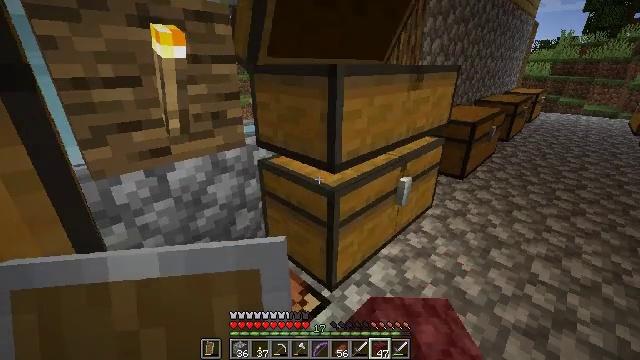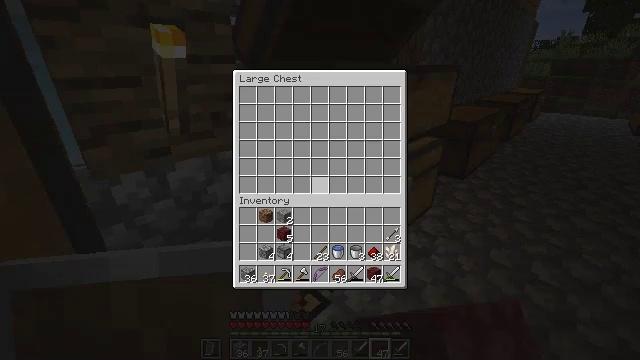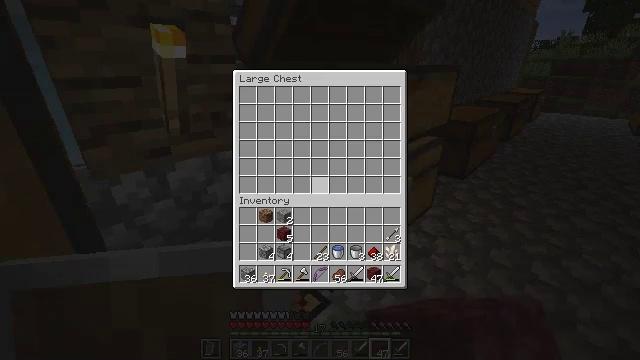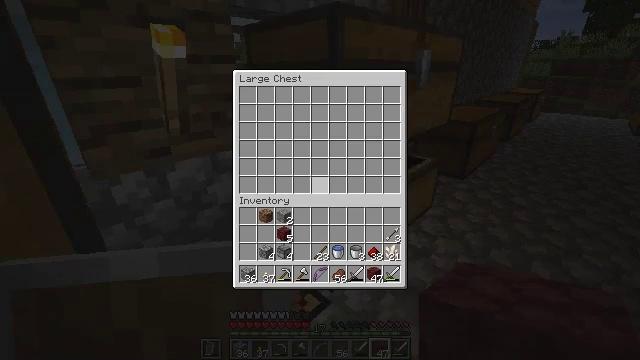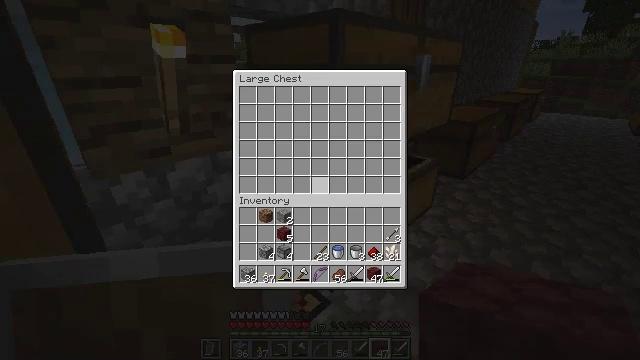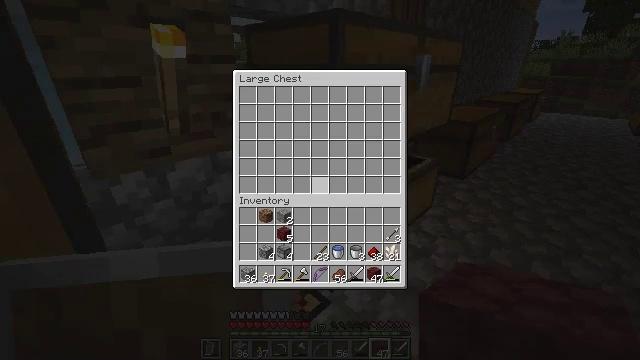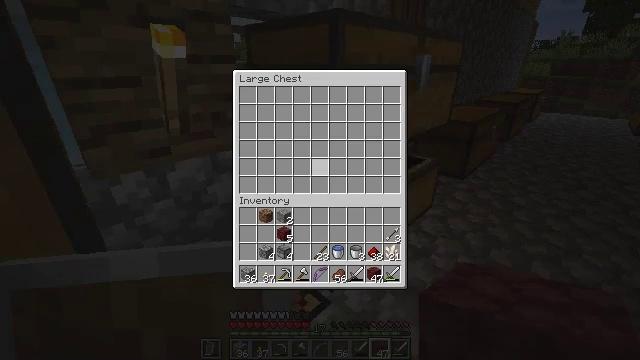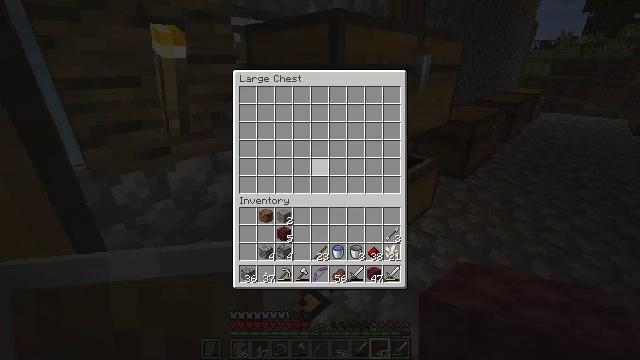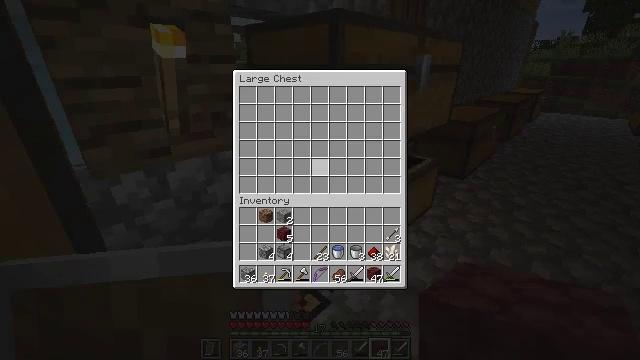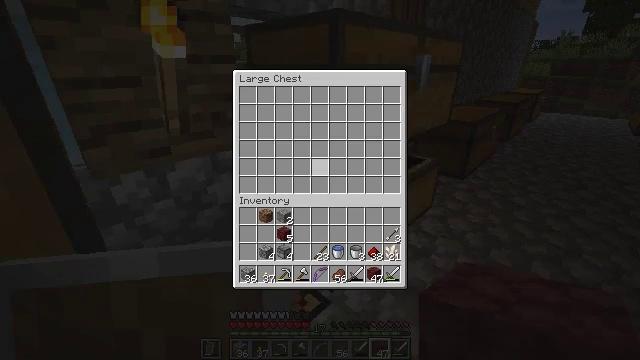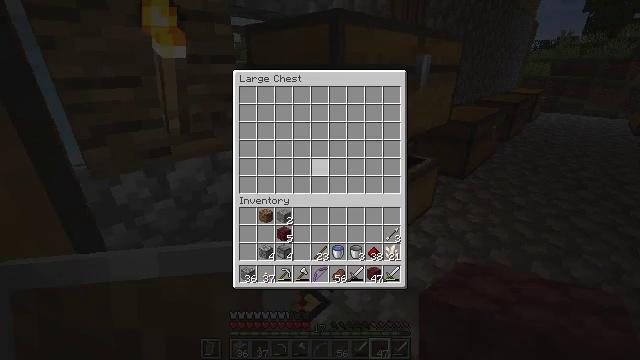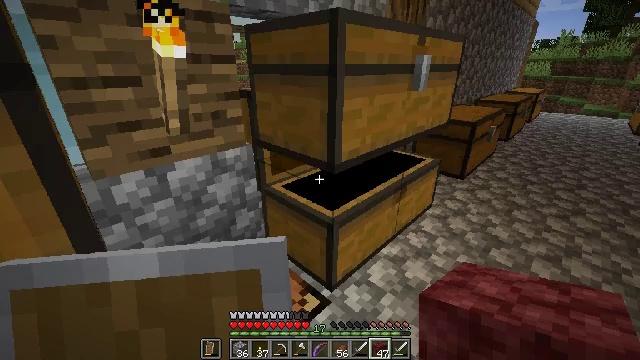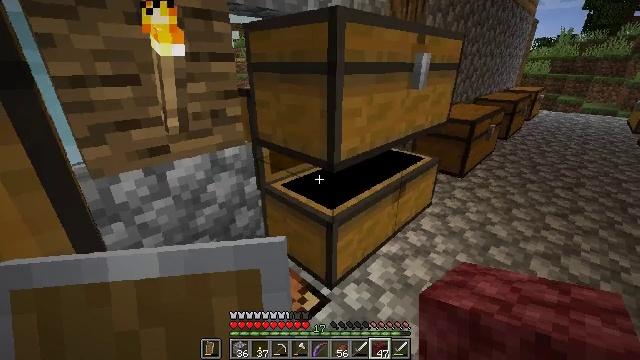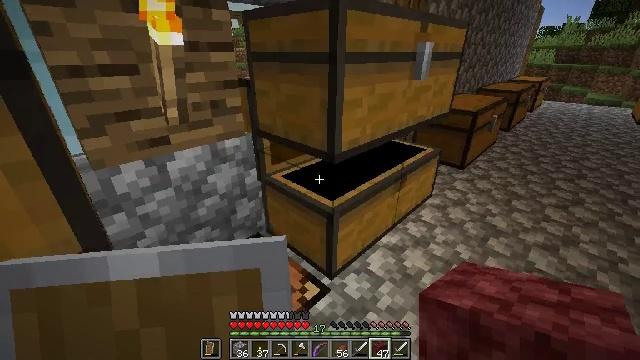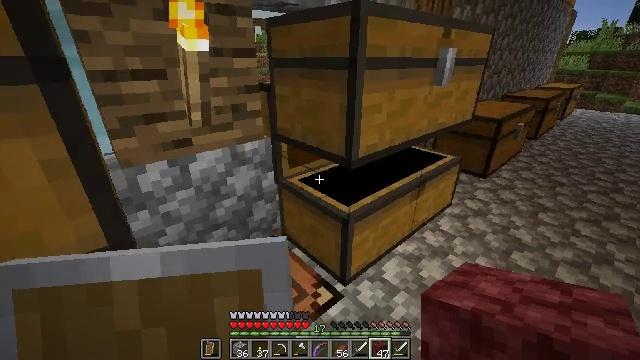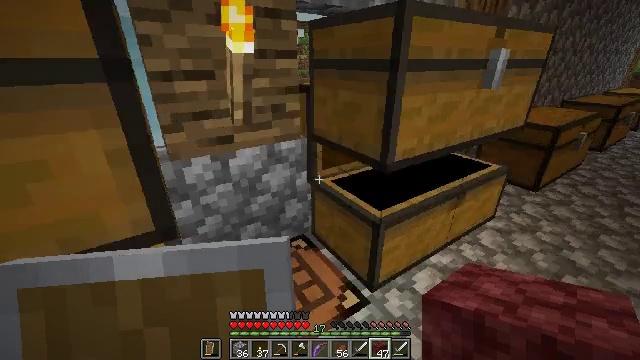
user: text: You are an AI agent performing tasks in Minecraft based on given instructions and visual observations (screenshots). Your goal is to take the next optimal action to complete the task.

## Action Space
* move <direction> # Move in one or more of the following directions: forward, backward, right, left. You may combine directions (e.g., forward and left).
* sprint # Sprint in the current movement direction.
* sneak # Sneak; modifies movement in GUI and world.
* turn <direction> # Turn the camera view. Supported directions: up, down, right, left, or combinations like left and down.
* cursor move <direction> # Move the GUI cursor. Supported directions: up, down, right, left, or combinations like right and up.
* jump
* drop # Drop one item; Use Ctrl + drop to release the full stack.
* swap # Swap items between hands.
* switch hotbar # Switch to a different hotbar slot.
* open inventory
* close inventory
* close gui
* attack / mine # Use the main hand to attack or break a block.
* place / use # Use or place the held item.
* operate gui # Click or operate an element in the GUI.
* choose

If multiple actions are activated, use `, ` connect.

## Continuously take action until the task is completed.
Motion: motion action
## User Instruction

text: Use a single piece of stone to make a stone button.
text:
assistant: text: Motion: no_op
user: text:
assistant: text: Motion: no_op
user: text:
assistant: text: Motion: no_op
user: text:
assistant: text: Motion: no_op
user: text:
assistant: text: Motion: no_op
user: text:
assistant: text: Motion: no_op
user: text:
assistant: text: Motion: turn up
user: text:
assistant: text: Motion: no_op
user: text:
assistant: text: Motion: no_op
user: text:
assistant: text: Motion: no_op
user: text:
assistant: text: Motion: open inventory
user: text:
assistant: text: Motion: open inventory
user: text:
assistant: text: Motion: turn down, open inventory
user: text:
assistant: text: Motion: turn left and up, open inventory
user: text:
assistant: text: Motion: turn left
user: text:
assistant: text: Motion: turn left
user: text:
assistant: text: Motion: turn left
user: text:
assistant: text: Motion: turn left
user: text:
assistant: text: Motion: turn left and up
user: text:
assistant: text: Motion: turn left and up
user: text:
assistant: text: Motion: turn left and up
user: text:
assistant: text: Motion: turn left
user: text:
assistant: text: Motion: turn left
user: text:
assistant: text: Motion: turn left
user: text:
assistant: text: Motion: turn left
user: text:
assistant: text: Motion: turn left
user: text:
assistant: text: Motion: turn left
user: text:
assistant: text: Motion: no_op
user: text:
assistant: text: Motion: use / place
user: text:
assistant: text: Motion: use / place